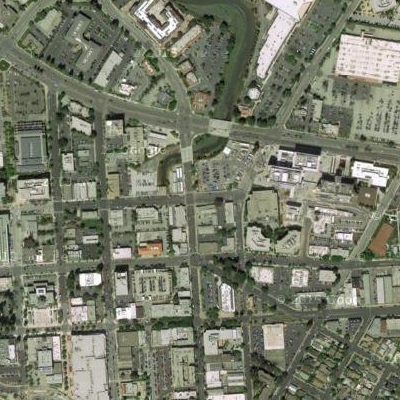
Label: Industry